【题型】选择题　【知识点】解析几何　【难度】medium
已知直线 \( l: \dfrac{x}{a} + \dfrac{y}{b} = 1 \) 与圆 \( x^2 + y^2 = 100 \) 有公共点，且公共点的横、纵坐标均为整数，则满足 \( 4\sqrt{5a^2 + 5b^2} \ge |ab| \) 的 \( l \) 有（ ）

A. 40 条 \quad\quad B. 46 条 \quad\quad C. 52 条 \quad\quad D. 54 条
【解答】
【答案】A

【详解】圆 \(x^2 + y^2 = 100\) 上的整数点共有 12 个，分别为 \((\pm 6, \pm 8), (-\pm 8, \pm 6), (\pm 10, 0), (0, \pm 10)\)，如图所示。

由题意可知：直线的横、纵截距都不为 0，即与坐标轴不垂直，不过坐标原点，
所以关于原点对称的两点所连直线不合题意，有 6 条，舍去；
关于 \(x\) 轴对称的两点所连直线（不含 \(x=0\)）不合题意，有 4 条，舍去；
关于 \(y\) 轴对称的两点所连直线（不含 \(y=0\)）不合题意，有 4 条，舍去。

其中 \(4\sqrt{5a^2 + 5b^2} \ge |ab|\) 变形为 \(\dfrac{|ab|}{\sqrt{a^2 + b^2}} \le 4\sqrt{5}\)，
几何意义为原点到直线 \(l: \dfrac{x}{a} + \dfrac{y}{b} = 1\) 的距离小于等于 \(4\sqrt{5}\)。

从这 12 个点所选的直线中，除去以上不合要求的直线外，根据弦长从小到大分类，
以下为具体情况：
① \(\sqrt{(8-6)^2 + (6-8)^2} = 2\sqrt{2}\)，弦长为 \(2\sqrt{2}\) 的直线有 4 条，
此时原点到此类直线的距离为 \(\sqrt{10^2 - (\sqrt{2})^2} = 7\sqrt{2} > 4\sqrt{5}\)，不合要求，舍去。

② \(\sqrt{(0-6)^2 + (10-8)^2} = 2\sqrt{10}\)，弦长为 \(2\sqrt{10}\) 的直线有 8 条，
此时原点到此类直线的距离为 \(\sqrt{10^2 - (\sqrt{10})^2} = 3\sqrt{10} > 4\sqrt{5}\)，不合要求，舍去。

③ \(\sqrt{(0-8)^2 + (10-6)^2} = 4\sqrt{5}\)，弦长为 \(4\sqrt{5}\) 的直线有 8 条，
此时原点到此直线的距离为 \(\sqrt{10^2 - (2\sqrt{5})^2} = 4\sqrt{5}\)，满足要求，

④ 其他情况弦长均大于 \(4\sqrt{5}\)，故均满足要求，

由组合知识可知：满足要求的直线条数为：\(\mathrm{C}_{12}^2 - 6 - 4 - 4 - 4 - 8 = 40\)

故选：A
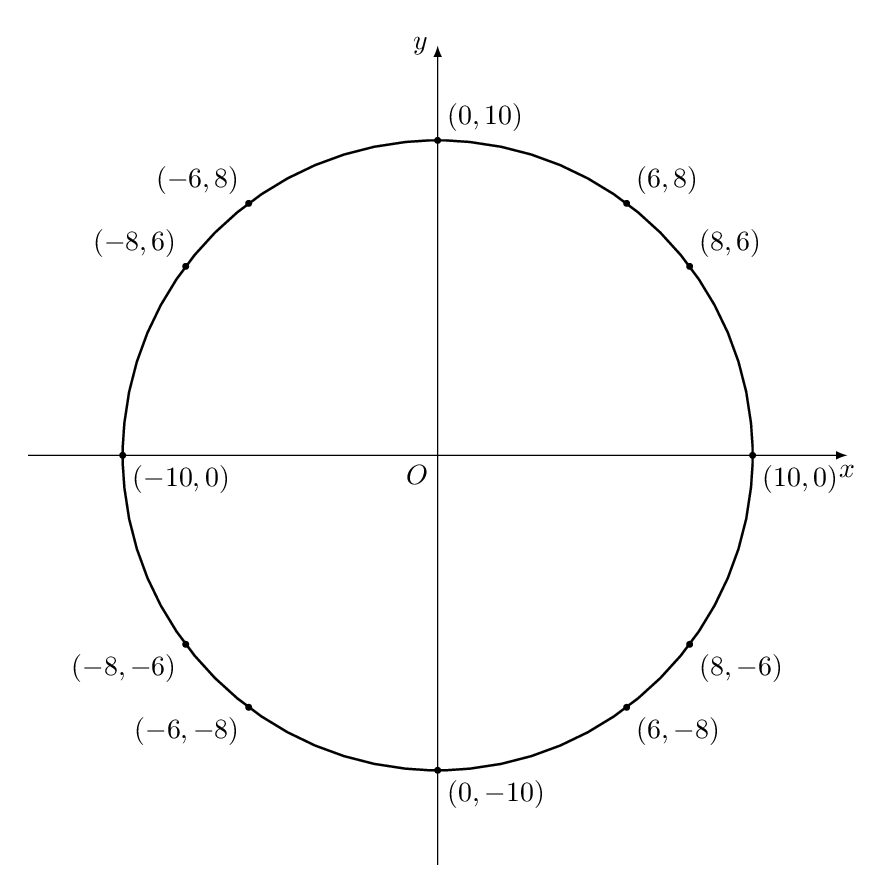